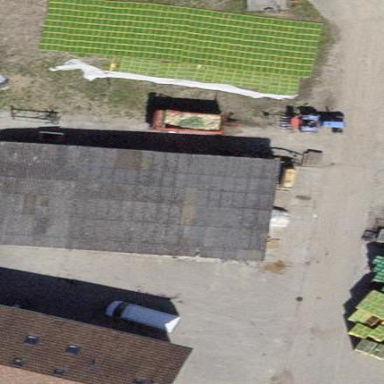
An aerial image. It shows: Hangar building.